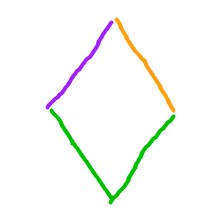
Shape: rhombus